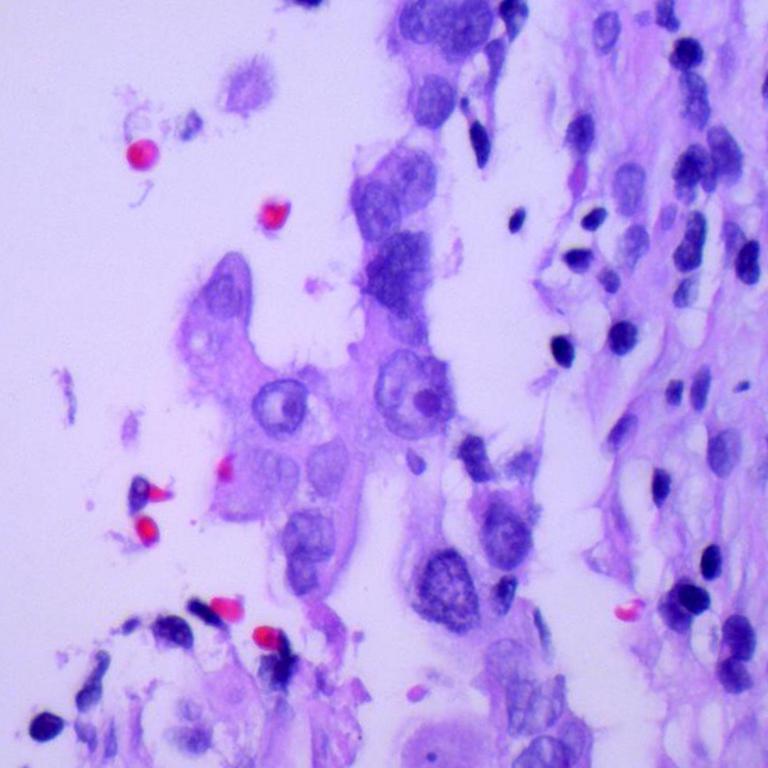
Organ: lung
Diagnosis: adenocarcinomas